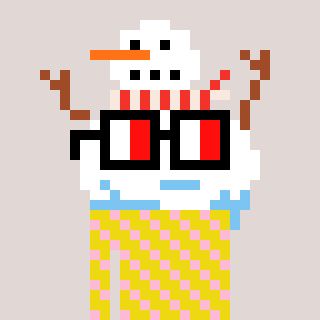
a pixel art character with square glasses with black frames and red eyes, a snowman-shaped head and a yellow-colored body on a warm background